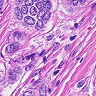
Metastatic tissue present: yes